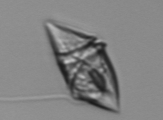
Label: Gyrodinium